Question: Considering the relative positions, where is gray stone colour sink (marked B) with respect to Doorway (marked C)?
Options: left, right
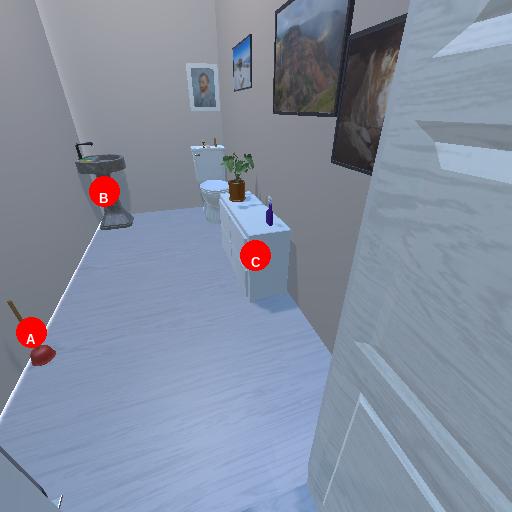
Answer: left